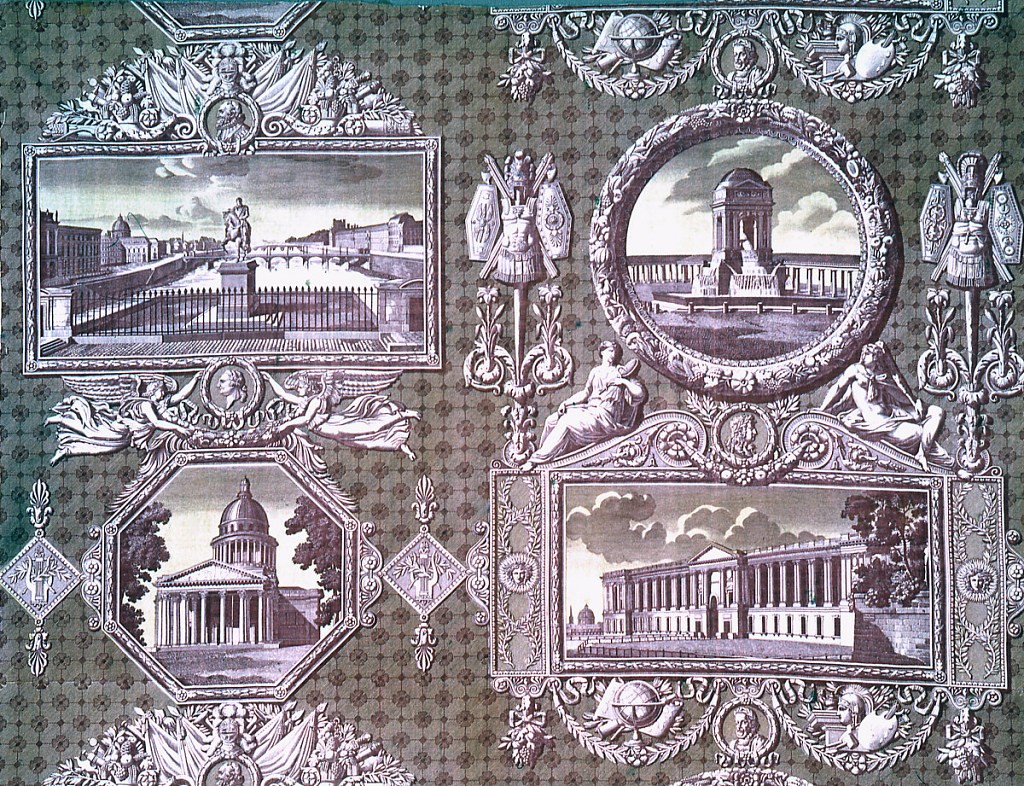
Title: Monuments of Paris
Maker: Hippolyte Lebas
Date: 1818
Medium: cotton Technique: mordant for red printed by engraved plate, yellow added by brush
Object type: Textile
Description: Circular and oval medallions framing views of Paris: Lemot's statue of Henry IV for the Pont Neuf, with a portrait of Henry IV in a frame; the Pantheon with a portrait of Louis XV in a frame supported by angels; La Fontaine des Innocents with a portrait of Henry II above; the Louvre with a portrait of Louis XIV in a frame flanked by the figures of Prudence and Force. Printed in red with washes of yellow.